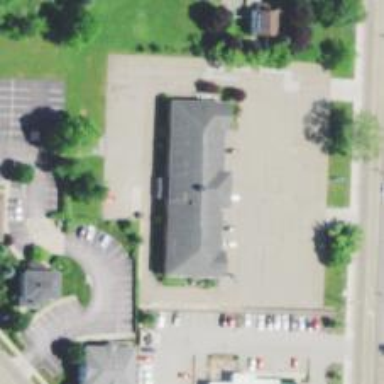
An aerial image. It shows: Healthcare clinic.